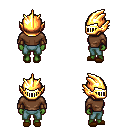
a pixel art fantasy rpg character, female body template, orc, green skin, brown long-sleeve shirt, teal pants, raven parted hairstyle, gold helm, cloth bracers, brown slippers, four views (front, back, left, right), 2x2 character sprite sheet, small pixel art, hard edges, no anti-aliasing